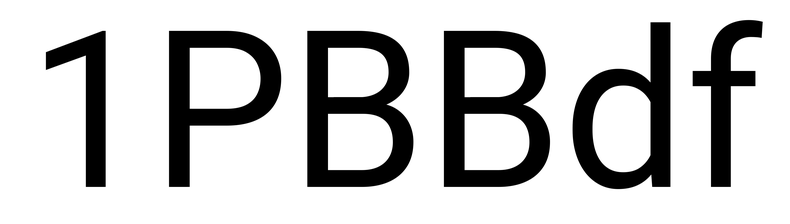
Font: Roboto_Regular